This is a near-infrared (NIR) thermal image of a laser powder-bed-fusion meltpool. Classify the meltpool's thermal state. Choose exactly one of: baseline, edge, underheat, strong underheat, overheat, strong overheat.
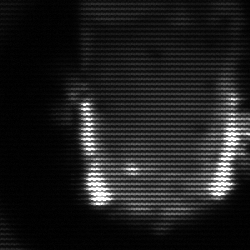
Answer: baseline